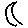
Label: moon